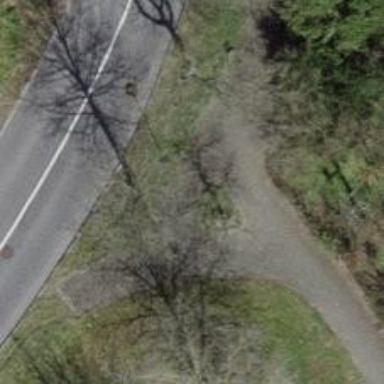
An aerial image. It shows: Deciduous broadleaved tree in park.